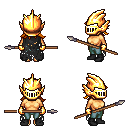
a pixel art fantasy rpg character, female body template, human, tanned skin, black tattered cape, teal pants, dark blonde loose hair, gold helm, gold gloves, black shoes, spear, four views (front, back, left, right), 2x2 character sprite sheet, small pixel art, hard edges, no anti-aliasing